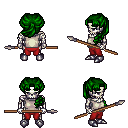
a pixel art fantasy rpg character, male body template, skeleton, white sleeveless shirt, red pants, green princess hairstyle, metal boots, spear, four views (front, back, left, right), 2x2 character sprite sheet, small pixel art, hard edges, no anti-aliasing